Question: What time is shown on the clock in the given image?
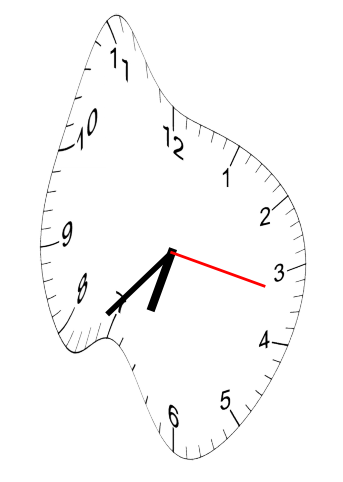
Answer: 06:37:17